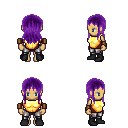
a pixel art fantasy rpg character, female body template, human, tanned skin, gold chest armor, metal pants, purple unkempt hairstyle, leather bracers, black shoes, four views (front, back, left, right), 2x2 character sprite sheet, small pixel art, hard edges, no anti-aliasing